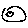
Label: circle